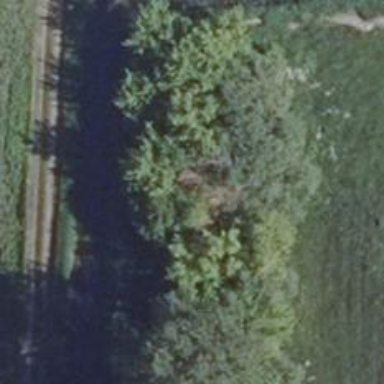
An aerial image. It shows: Row of trees in natural setting.